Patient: sex M, age 52
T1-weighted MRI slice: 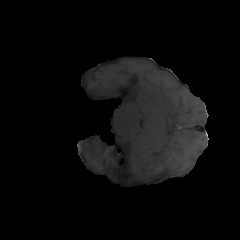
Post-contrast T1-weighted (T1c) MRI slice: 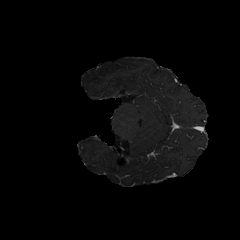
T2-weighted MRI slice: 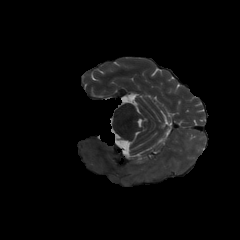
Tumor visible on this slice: no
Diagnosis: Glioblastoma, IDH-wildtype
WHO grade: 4